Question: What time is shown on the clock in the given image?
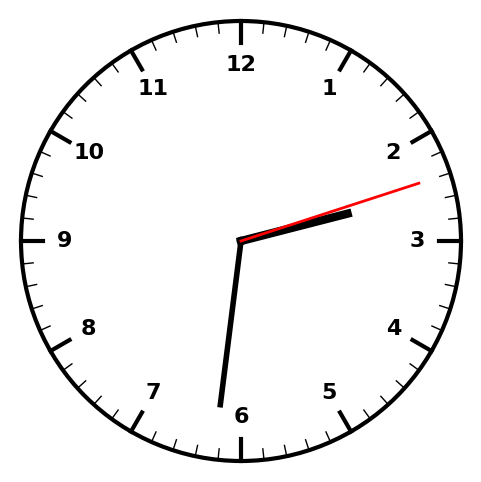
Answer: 02:31:12